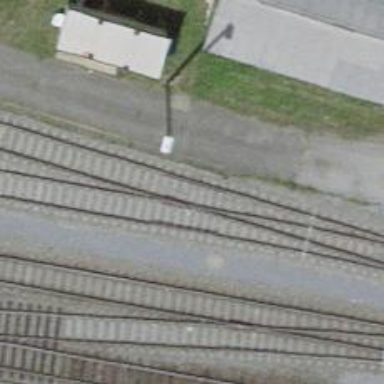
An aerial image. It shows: Single-track railway yard.